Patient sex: M
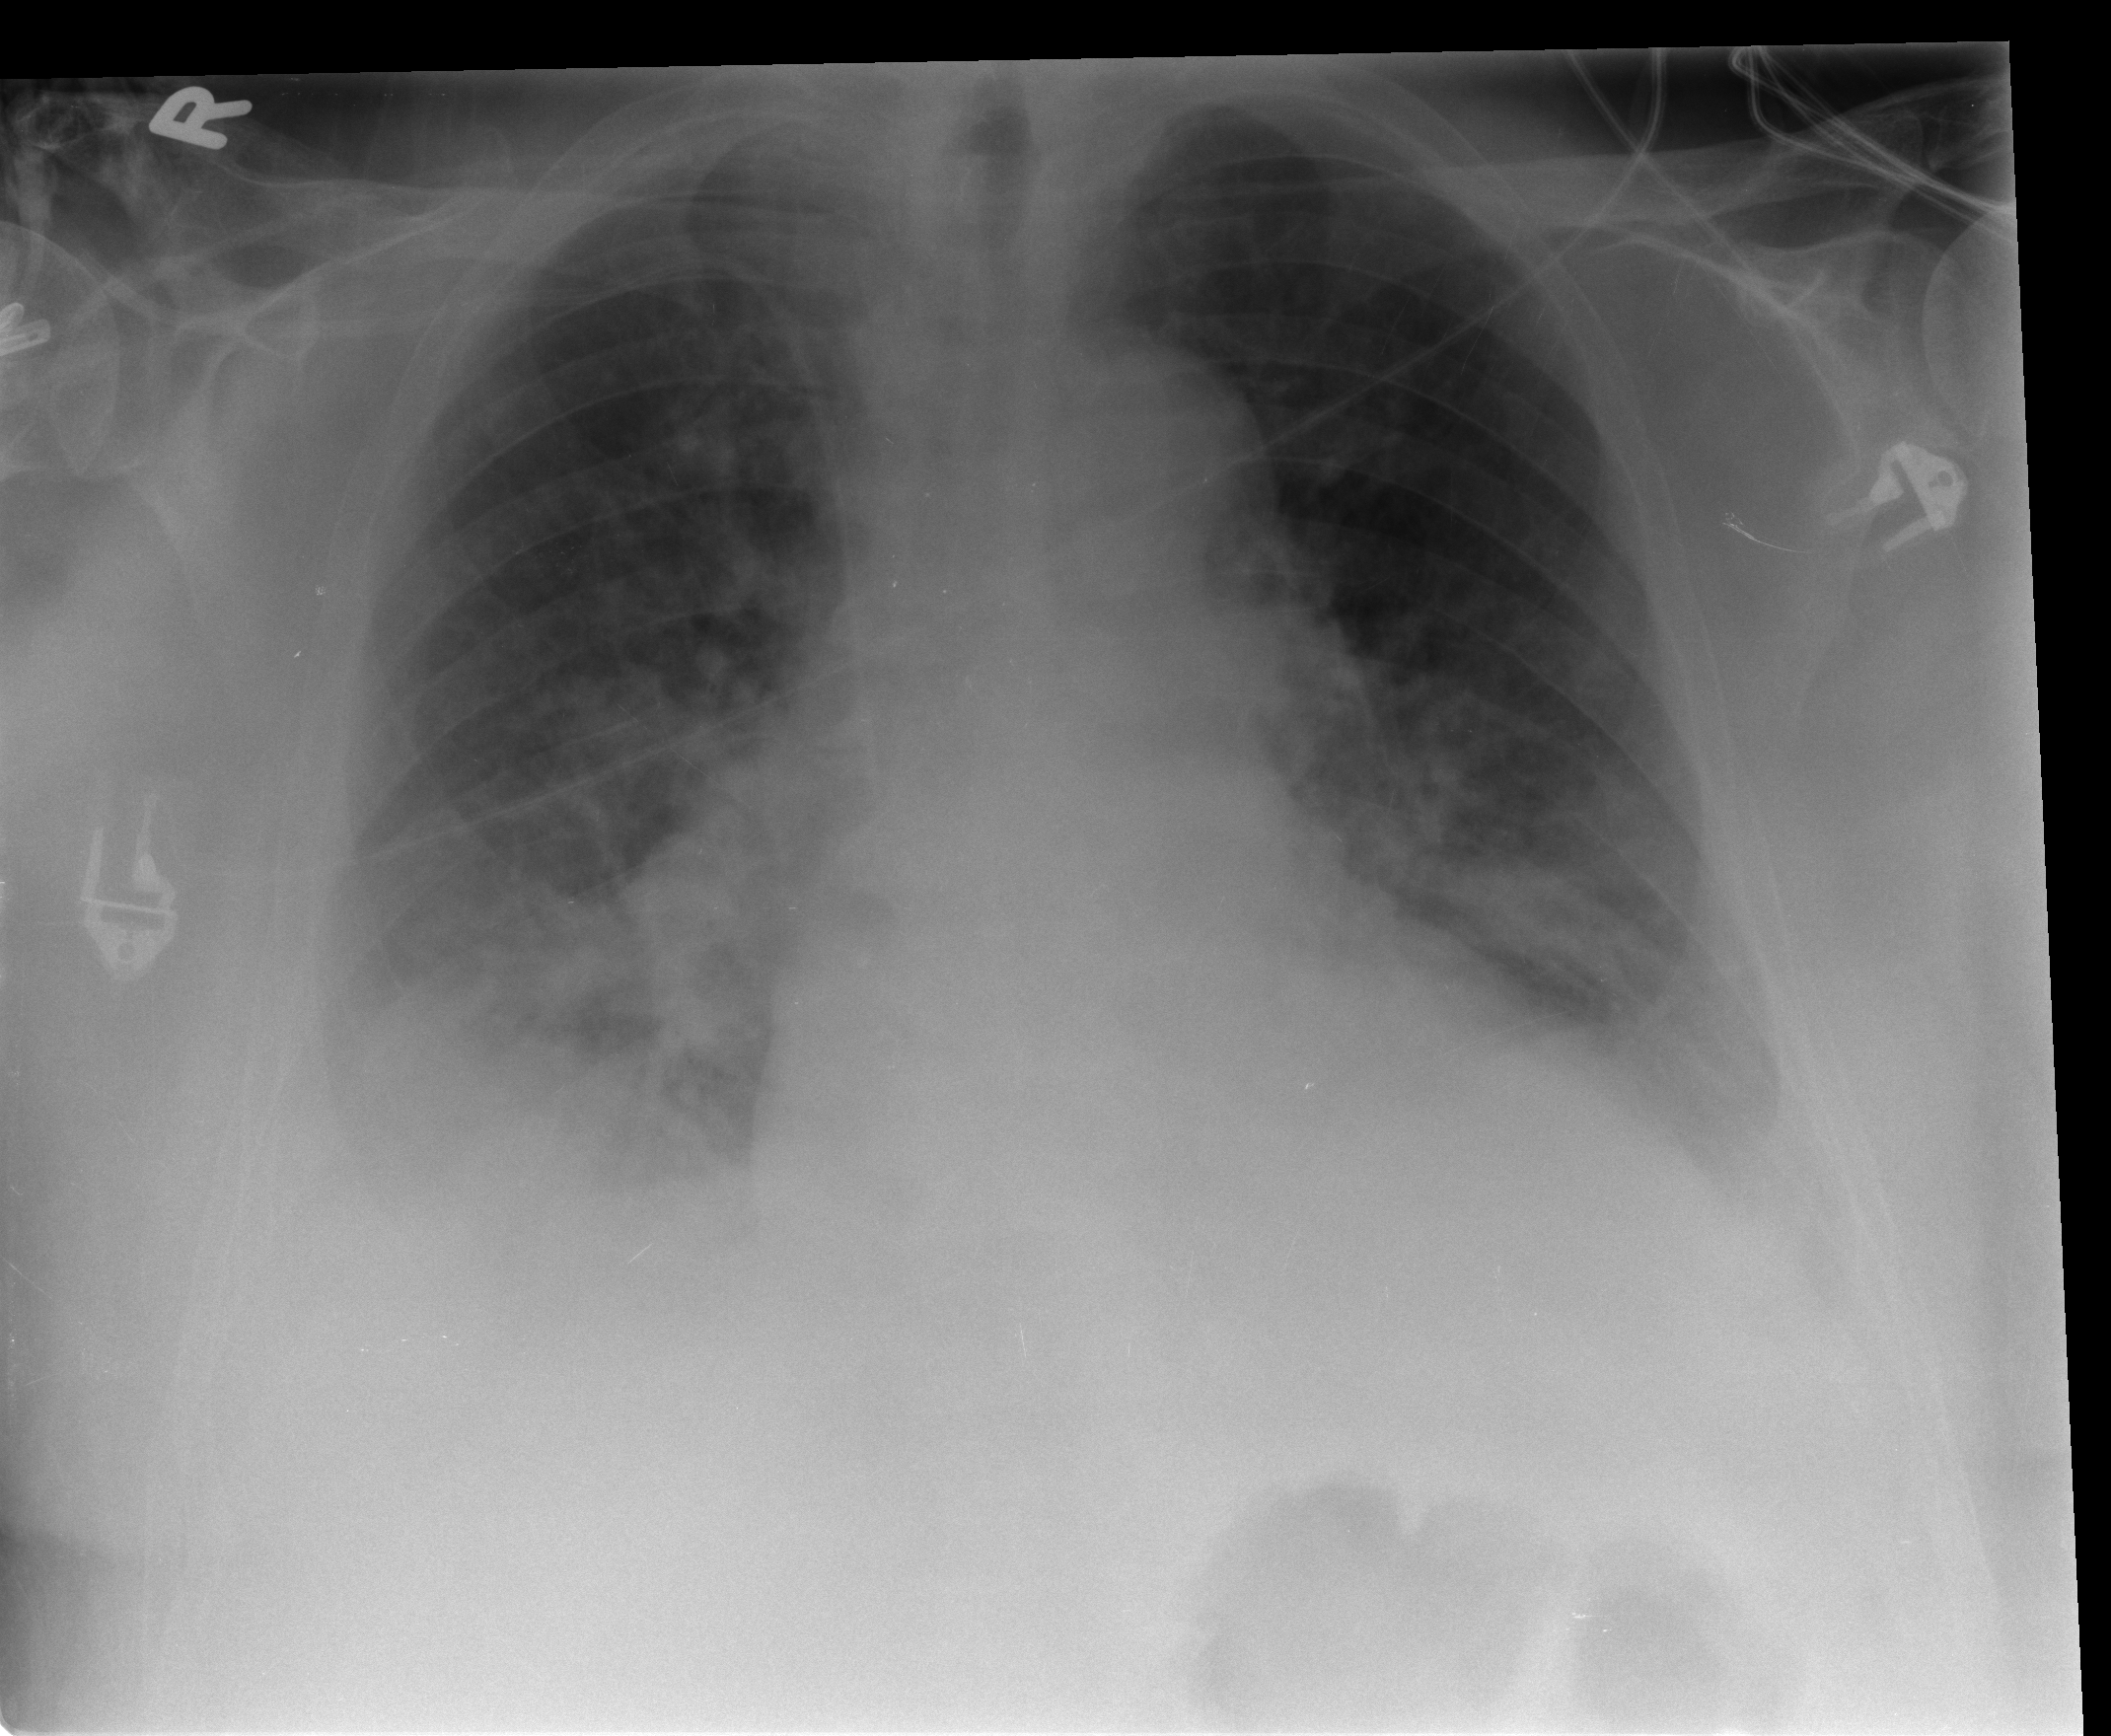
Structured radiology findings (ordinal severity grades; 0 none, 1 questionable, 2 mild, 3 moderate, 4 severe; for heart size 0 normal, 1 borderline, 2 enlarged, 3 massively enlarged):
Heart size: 3
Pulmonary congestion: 3
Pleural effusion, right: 3
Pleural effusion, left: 2
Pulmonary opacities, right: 3
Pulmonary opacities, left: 2
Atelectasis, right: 3
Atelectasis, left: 2